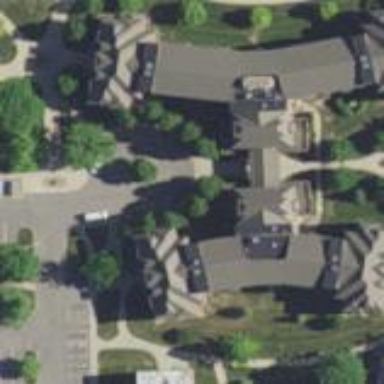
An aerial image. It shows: Dormitory building.